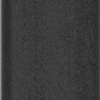
Label: dusty